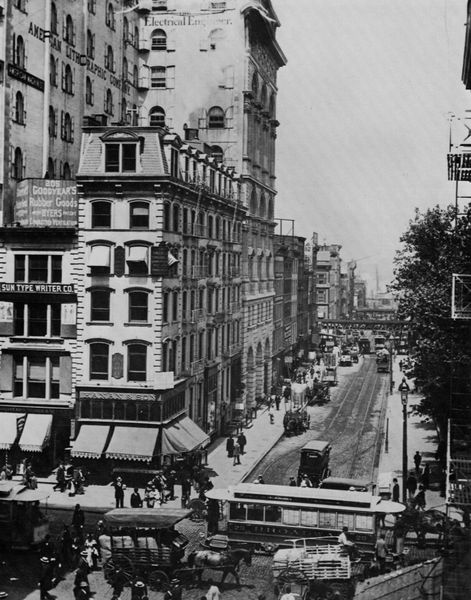
Titel: Der Broadway, Verkehr
Künstler: Amerikanischer Photograph
Schlagwörter: bäume, menschen, stadt, fenster, paris, straße, haus, leute, pferde, räder, balkon, fassade, fassaden, kutsche, läden, auto, wagen, foto, fotografie, eckhaus, gehsteig, kreuzung, photo, strassen, verkehr, london, autos, markise, tram, strassenbahn, wandöffnungen, waggon, markisen, vertikal, eckansicht, bus, jahhundertwende, belle epoque, großsstadt, infrastruktur, photogrohie, korridorstraße